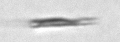
Label: fiber